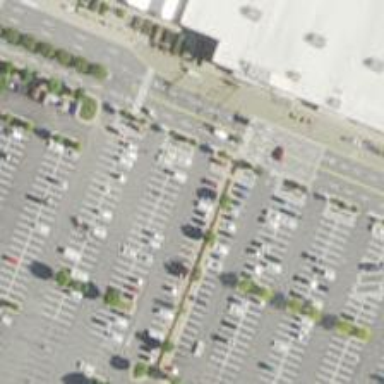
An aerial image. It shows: Parking space.